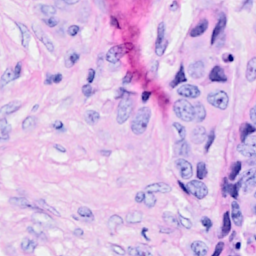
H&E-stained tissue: Breast